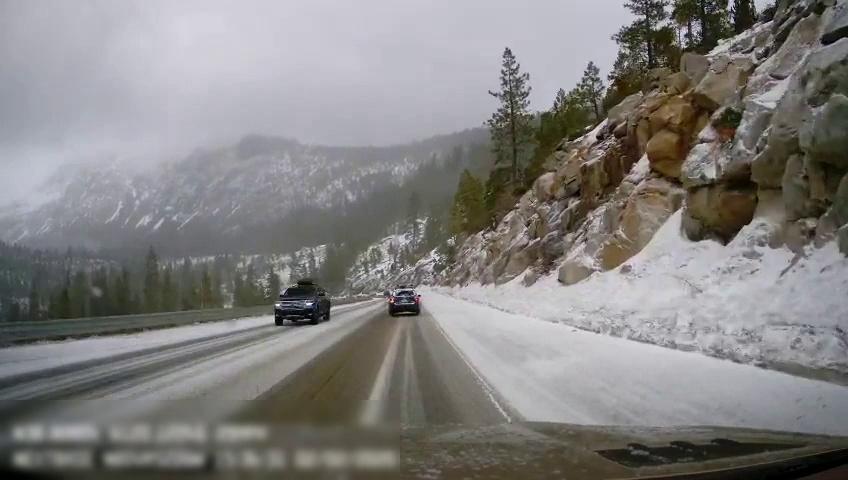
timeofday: Day
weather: Snowy
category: Drivable Space
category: Vehicles | Truck
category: Vehicles | Car